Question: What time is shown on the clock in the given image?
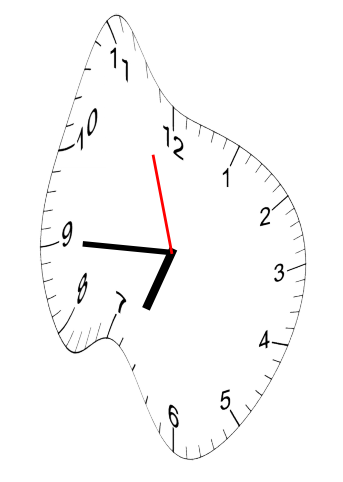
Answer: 06:44:57